Interaction volume radius: 5 \u00c5
Interaction volume height: 35 \u00c5
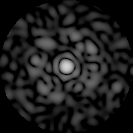
Disorder parameter: 0.8242